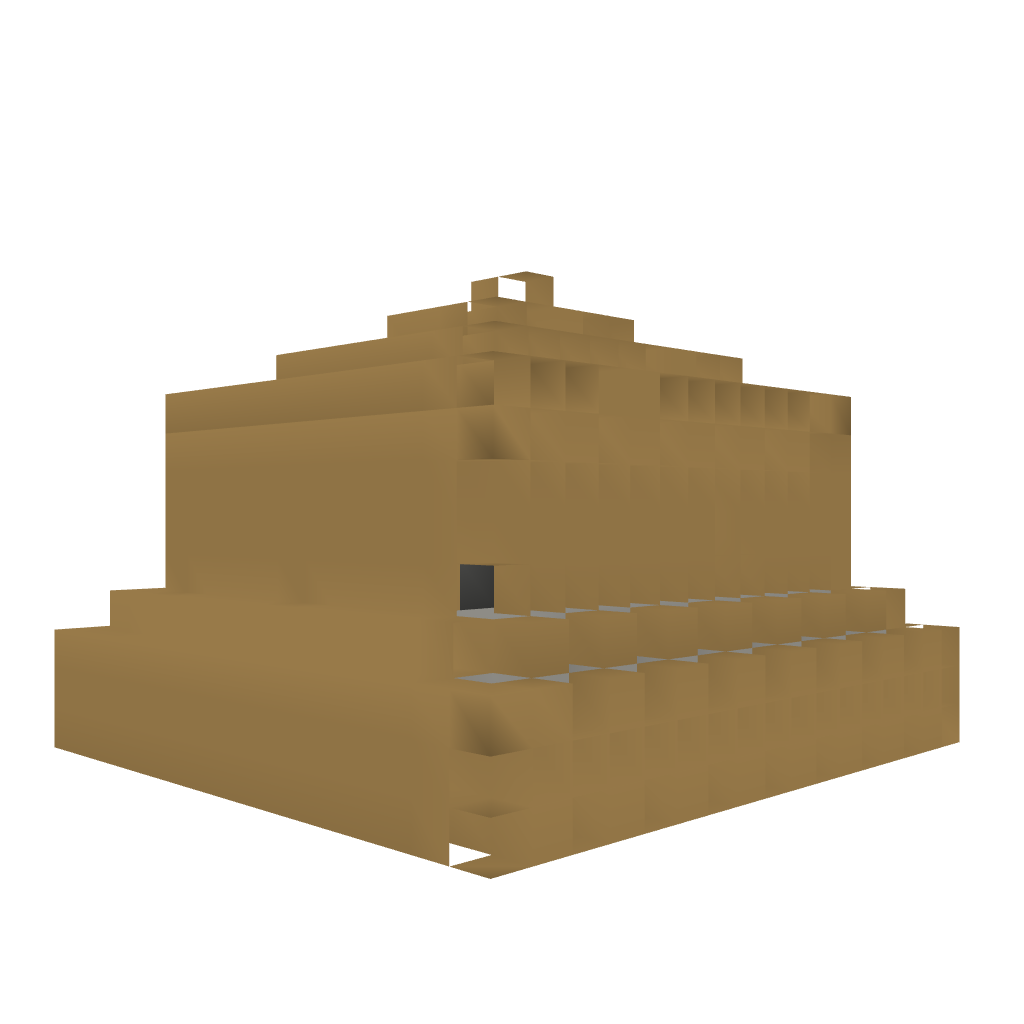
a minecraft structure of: house on lava